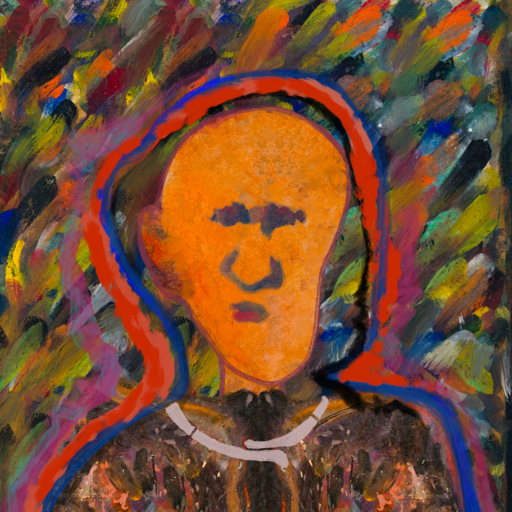
Background: An_Impression, Head And Neck Front: Hypocrite, Face Front: In_The_Sun, Bust: Gypsy_Queen, Hair Front: Experience, Head Accessory: Blank, Second Necklace: Blank, Necklace: Hypocrite_2, Baby: Blank